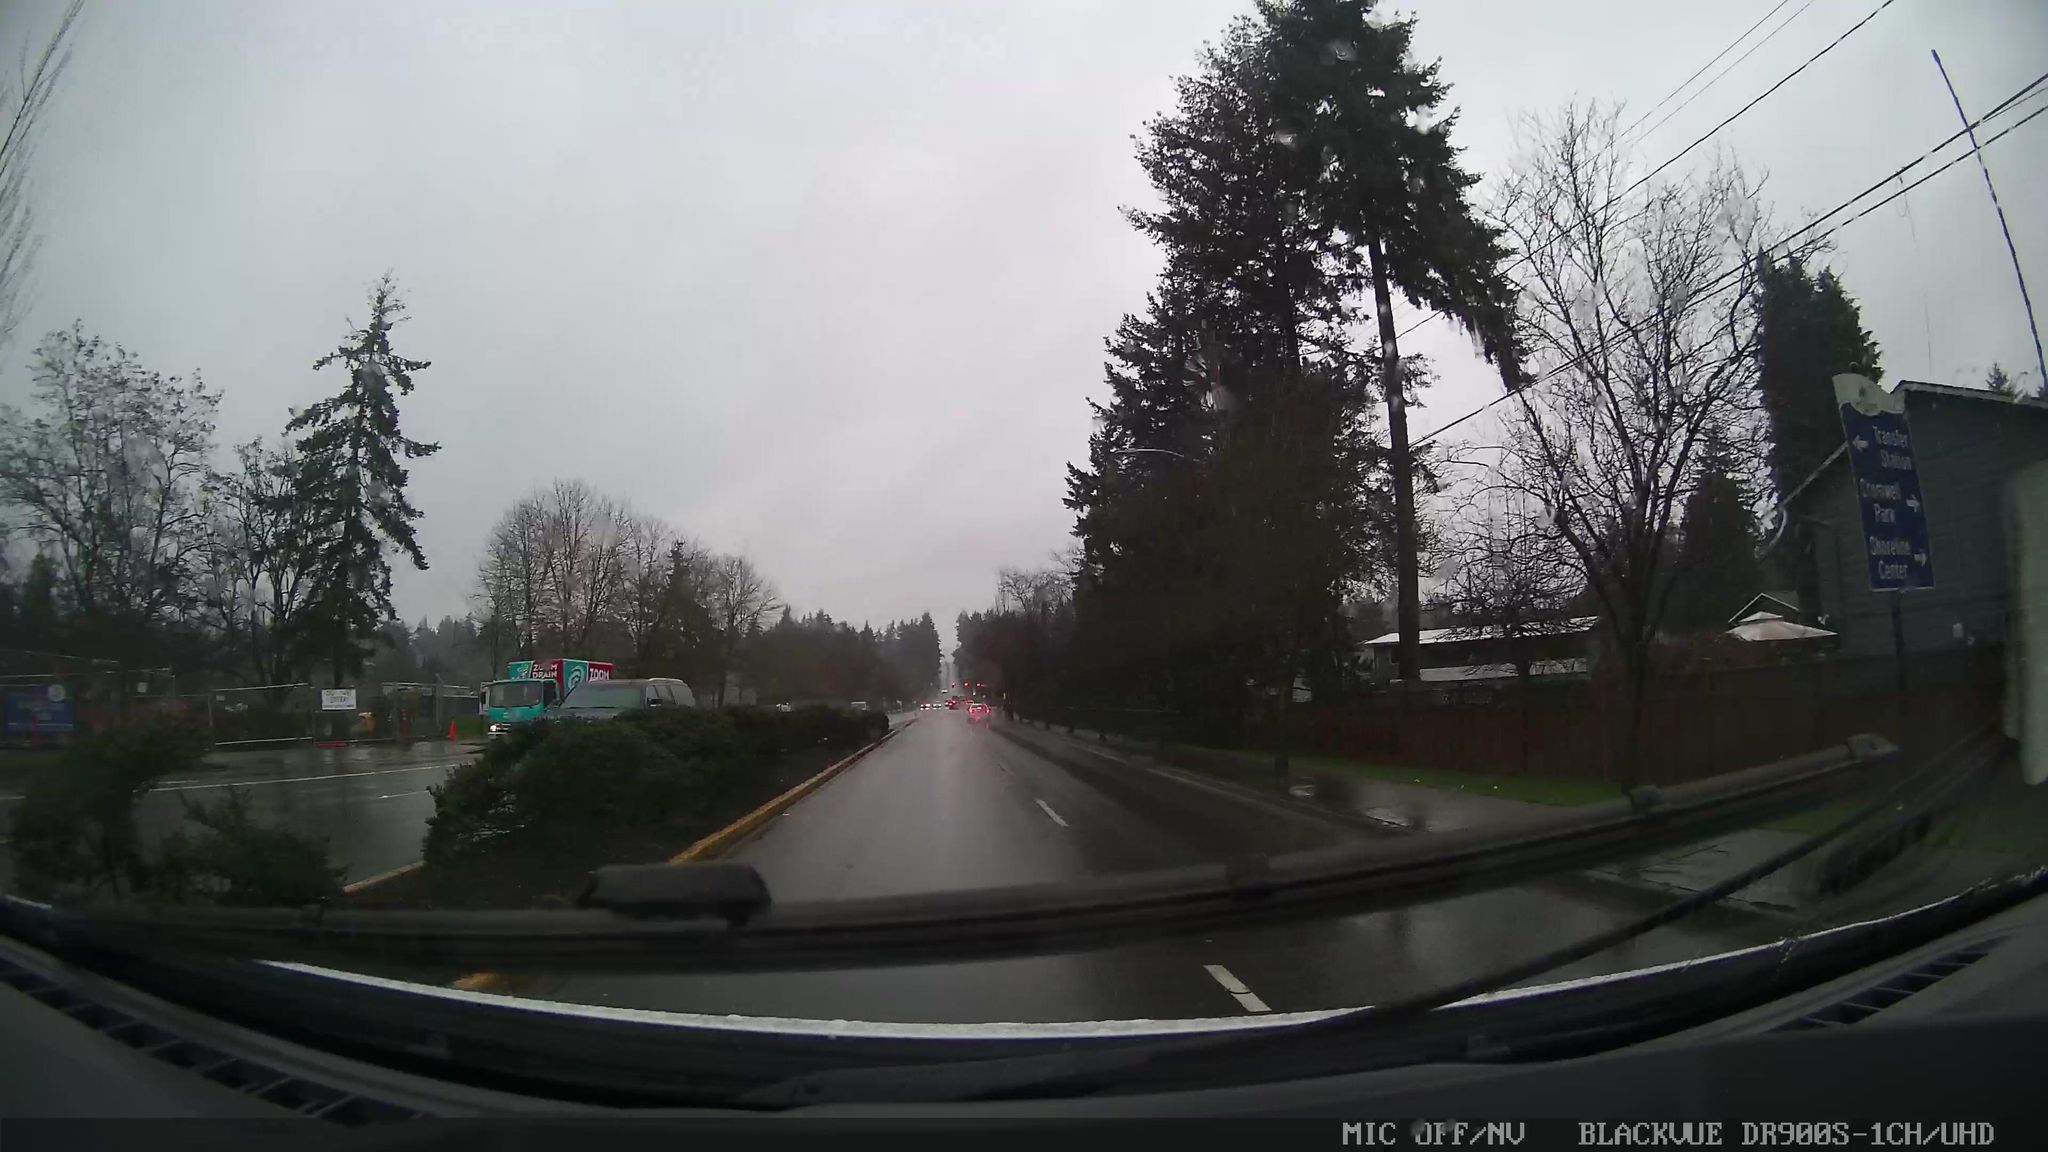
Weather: rainy
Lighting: day
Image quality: slightly poor
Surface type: driving surface
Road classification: secondary
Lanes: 2
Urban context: urban centre
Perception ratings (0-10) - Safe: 1.18, Lively: 4.34, Beautiful: 3.19, Boring: 2.5, Depressing: 1.67, Wealthy: 2.99